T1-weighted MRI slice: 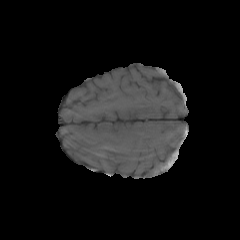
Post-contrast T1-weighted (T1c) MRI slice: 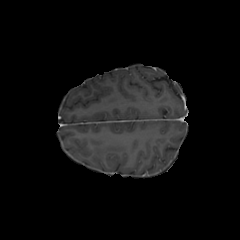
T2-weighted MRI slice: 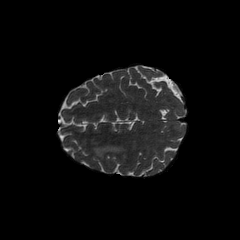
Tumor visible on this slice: yes